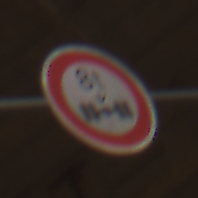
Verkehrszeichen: TatsaechlicheAchslast
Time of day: SunriseSunset
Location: Roofed (Suburban)
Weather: Clear
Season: NotSpecified
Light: Natural